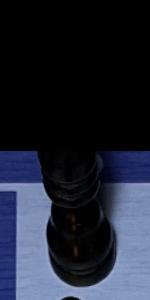
Label: Bishop_Black